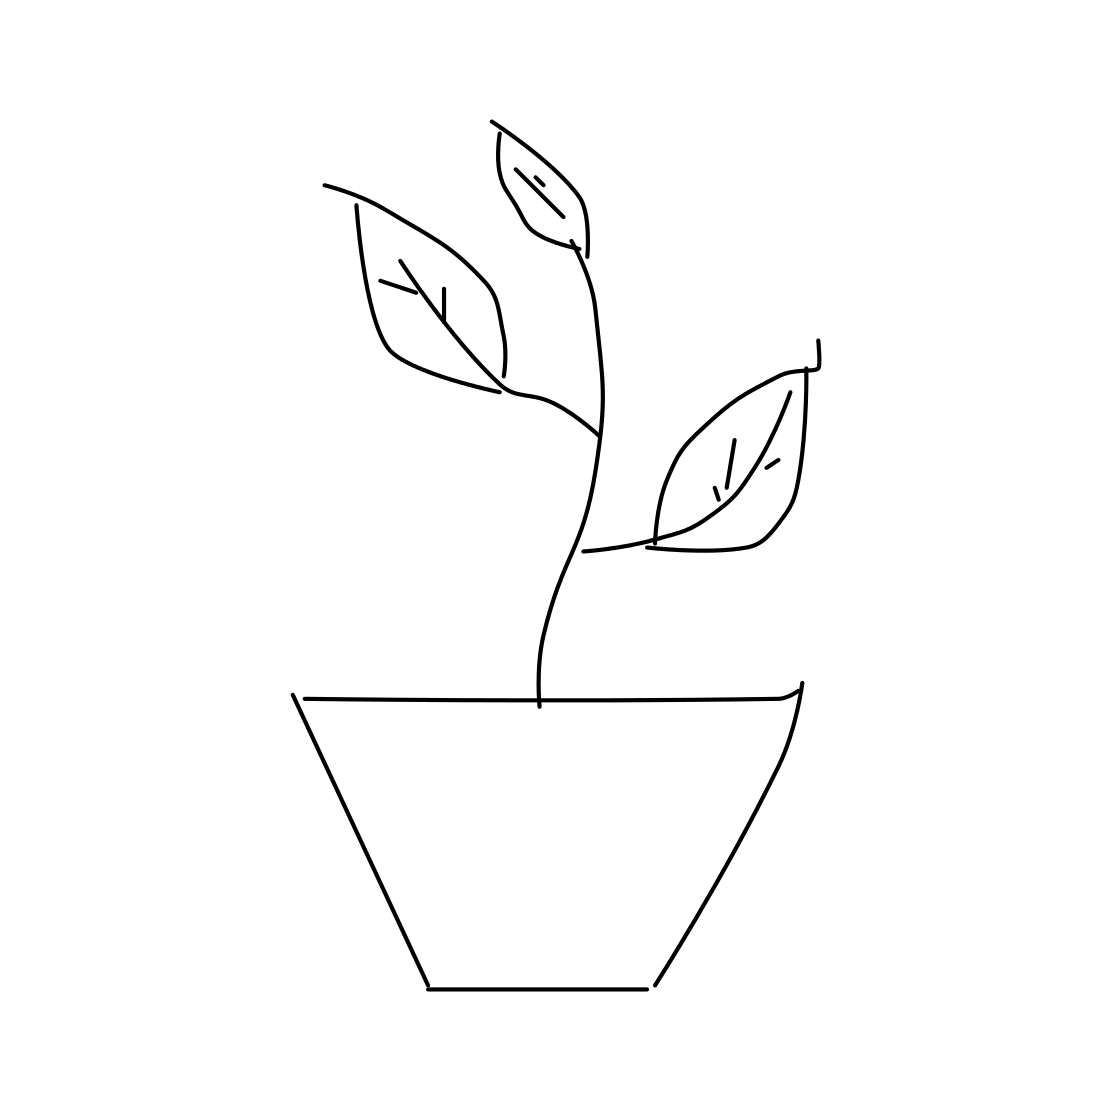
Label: potted plant